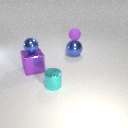
small cyan metal cylinder to the right of large purple metal cube